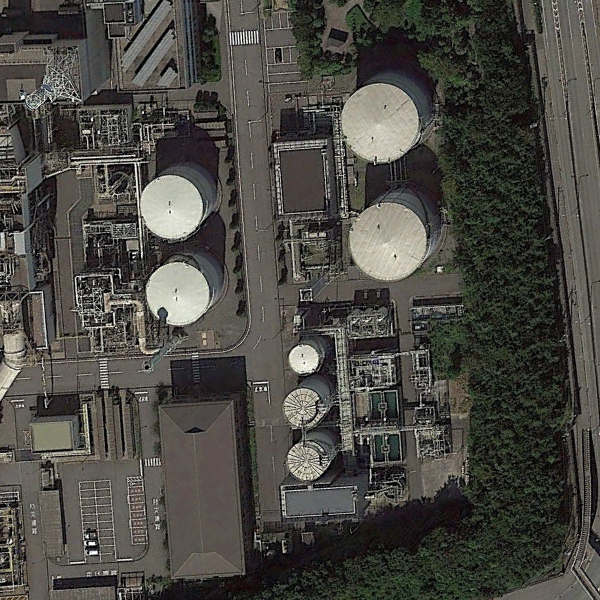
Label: StorageTanks